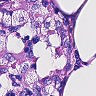
Metastatic tissue present: no